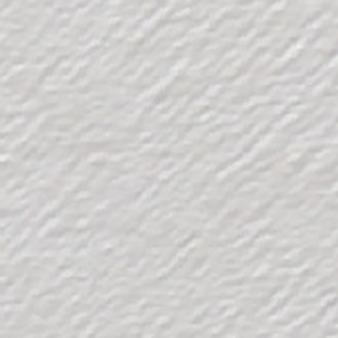
Label: other